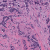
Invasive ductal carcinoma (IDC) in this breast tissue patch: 1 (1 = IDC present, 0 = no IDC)